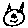
Label: cat